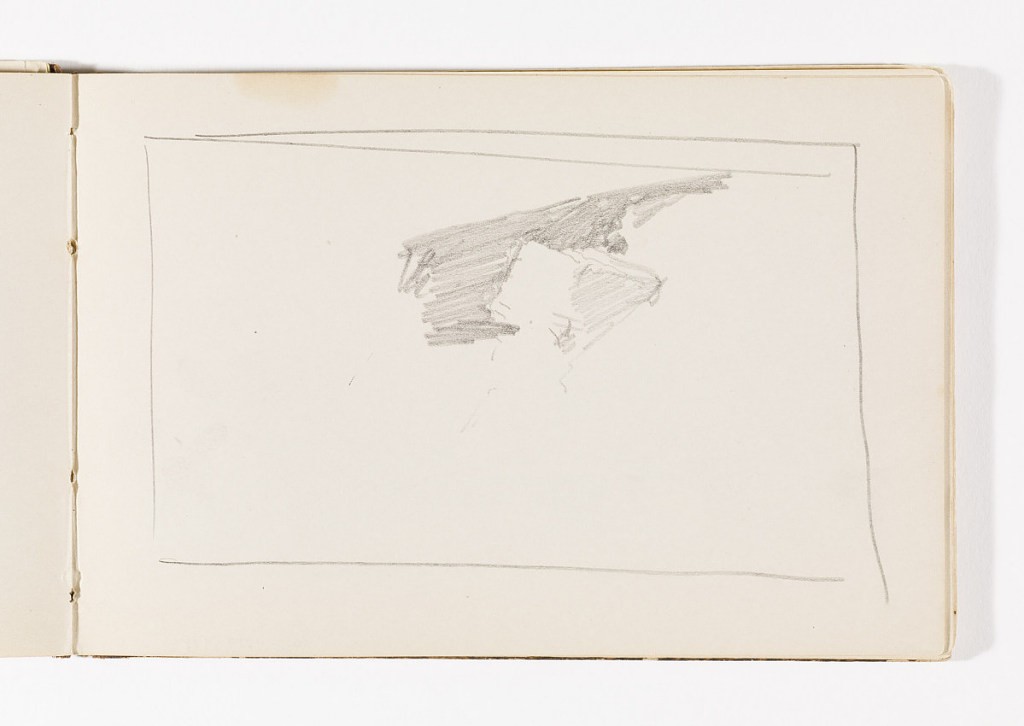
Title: Unfinished Sketch, Possibly Cliffs
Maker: William Trost Richards, American, 1833–1905
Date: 1885–1902
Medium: Graphite on cream wove paper
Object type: Sketchbook folio
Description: Rectangular border with small sketches, possibly cliff, in top center.